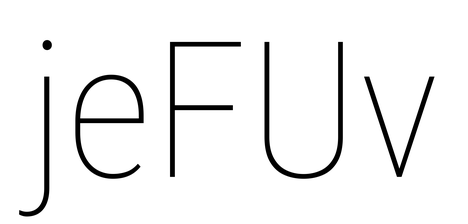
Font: Roboto_Condensed_Thin